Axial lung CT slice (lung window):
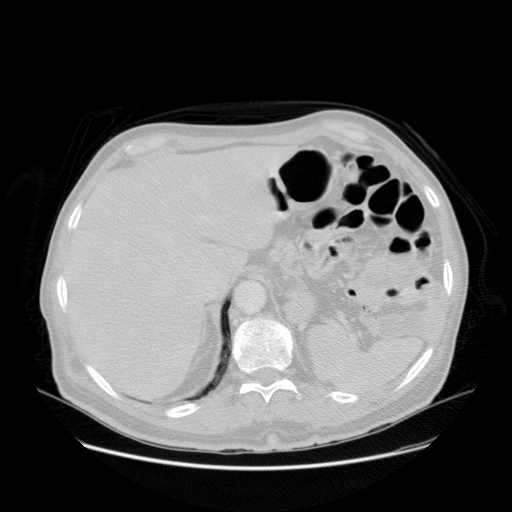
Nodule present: no